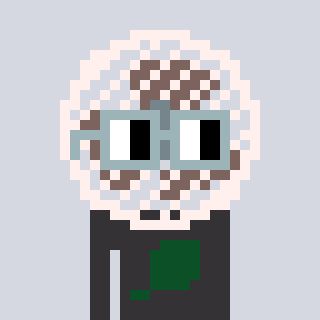
a pixel art character with square dark gray glasses, a fan-shaped head and a grayscale-colored body on a cool background